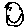
Label: smiley face